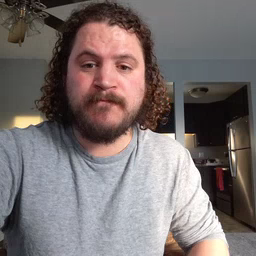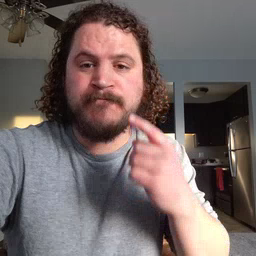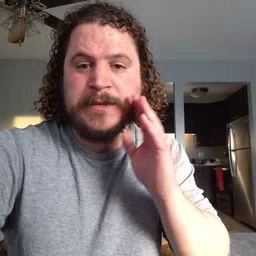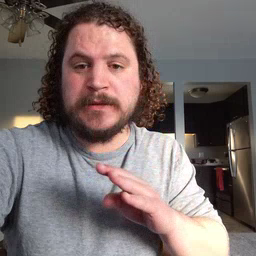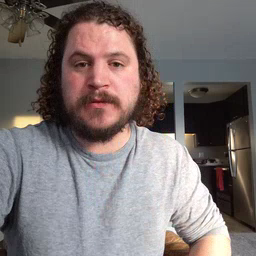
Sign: bee